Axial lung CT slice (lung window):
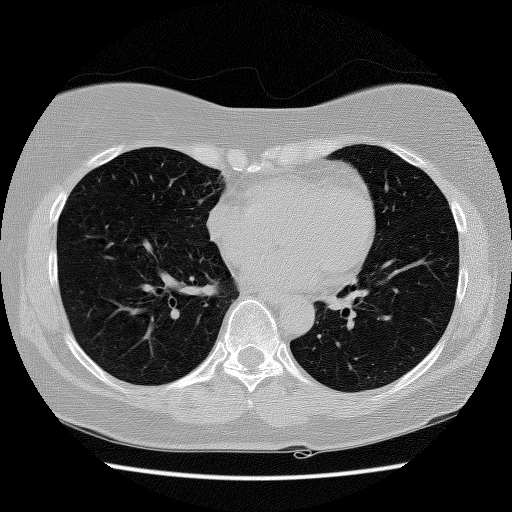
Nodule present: no